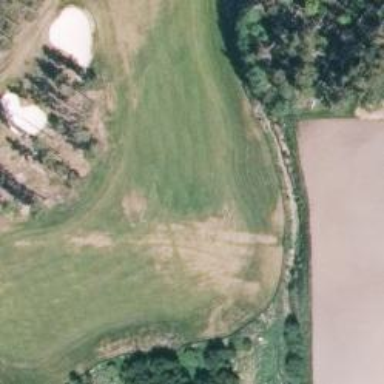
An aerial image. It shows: View of golf hole.